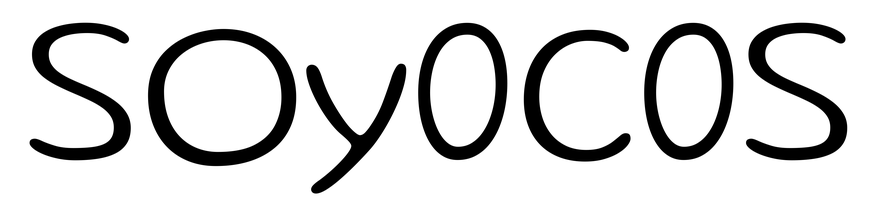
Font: Gluten_ExtraLight